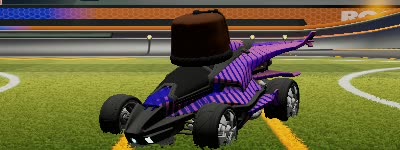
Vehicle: aftershock